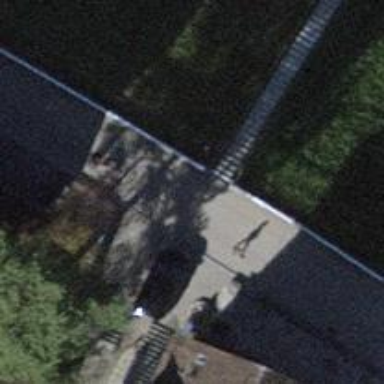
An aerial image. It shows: Entrance with barrier.